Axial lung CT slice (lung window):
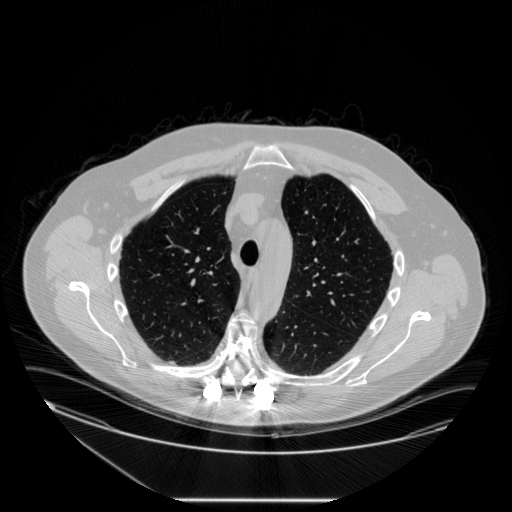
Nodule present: no